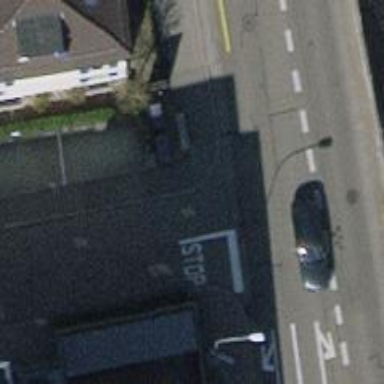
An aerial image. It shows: Kerb barrier.